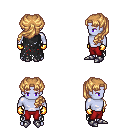
a pixel art fantasy rpg character, male body template, dark elf, purple skin, black tattered cape, red pants, light blonde princess hairstyle, gold gloves, metal boots, four views (front, back, left, right), 2x2 character sprite sheet, small pixel art, hard edges, no anti-aliasing